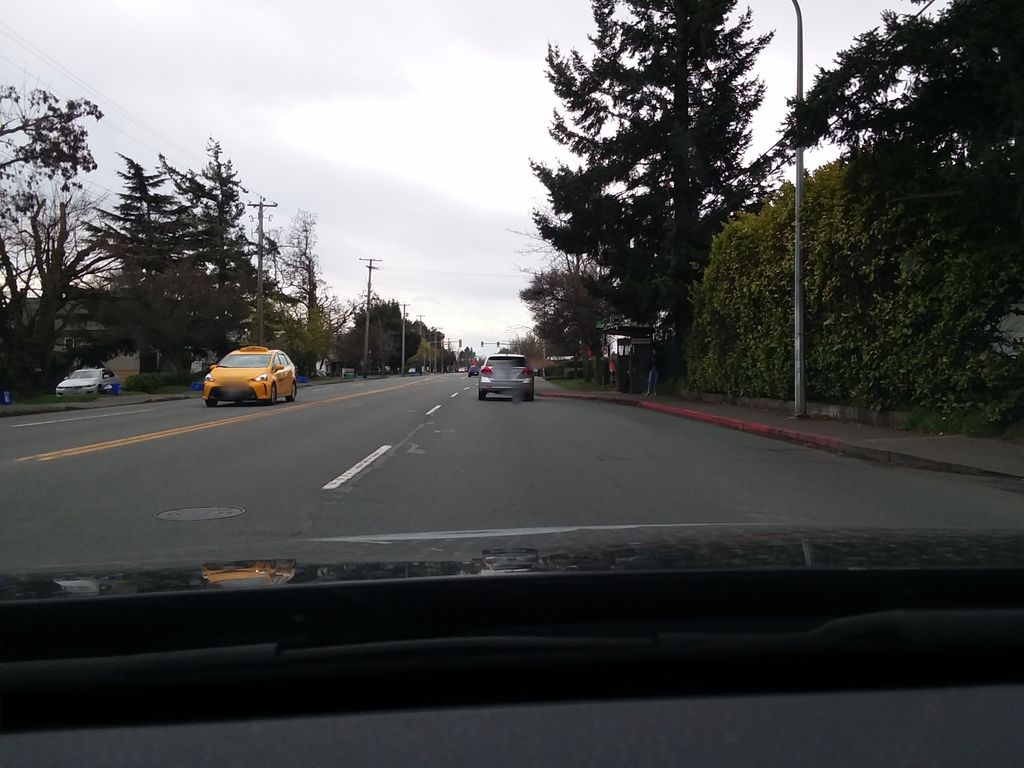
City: victoria